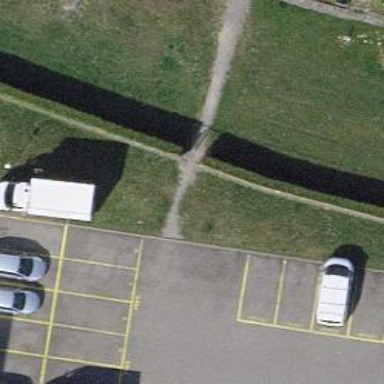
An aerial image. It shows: Hedge acting as barrier.